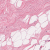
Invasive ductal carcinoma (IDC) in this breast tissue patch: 0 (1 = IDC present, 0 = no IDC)